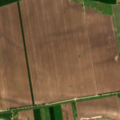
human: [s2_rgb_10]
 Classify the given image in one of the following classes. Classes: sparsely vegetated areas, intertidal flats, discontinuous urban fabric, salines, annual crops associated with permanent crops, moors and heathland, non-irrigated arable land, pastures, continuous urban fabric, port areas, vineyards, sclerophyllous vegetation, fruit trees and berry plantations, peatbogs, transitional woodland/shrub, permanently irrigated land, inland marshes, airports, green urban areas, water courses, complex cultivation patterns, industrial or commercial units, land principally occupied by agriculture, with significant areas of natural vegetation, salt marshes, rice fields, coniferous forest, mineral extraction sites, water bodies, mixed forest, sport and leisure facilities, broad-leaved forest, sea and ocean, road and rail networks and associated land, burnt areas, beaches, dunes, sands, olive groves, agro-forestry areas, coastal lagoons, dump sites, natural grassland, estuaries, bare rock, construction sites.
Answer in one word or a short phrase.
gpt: non-irrigated arable land